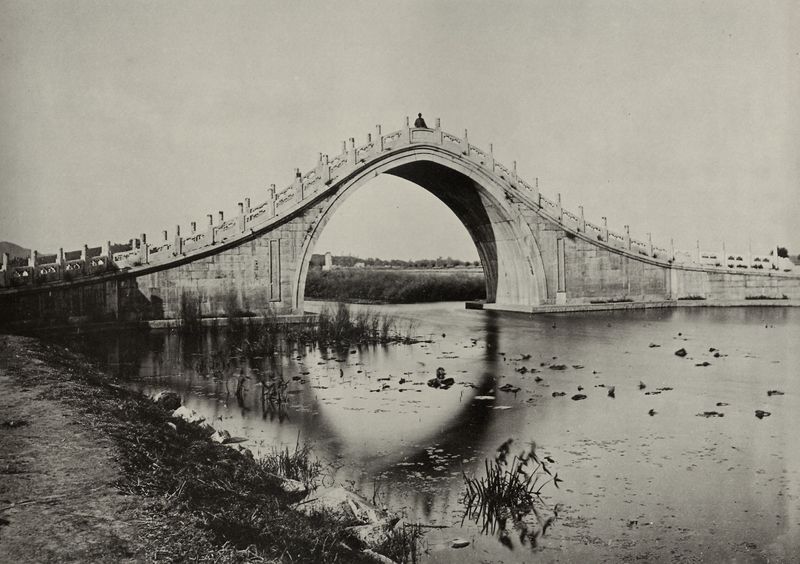
Titel: Brücke, neues Sommerschloss
Künstler: Chinesischer Photograph
Schlagwörter: himmel, mann, schatten, wasser, weiß, fluss, landschaft, see, teich, ufer, grau, hell, licht, schwarz, gras, mensch, stein, steine, ferne, gräser, halme, horizont, schilf, spiegelung, weide, brücke, brüstung, gewässer, kirche, figur, kreis, bogen, ort, gipfel, bogenbrücke, böschung, stene, geländer, foto, fotografie, photographie, bad, balustrade, schwarzweiss, photo, halbkreis, china, auffahrt, aufnahme, weise, schwrzweiss, durchsicht, scheitelpunkt